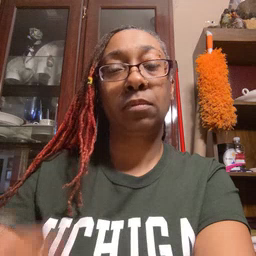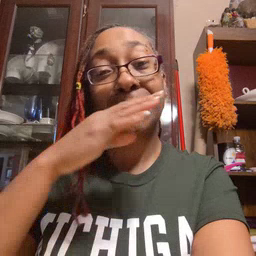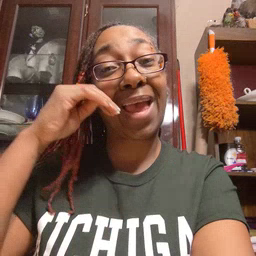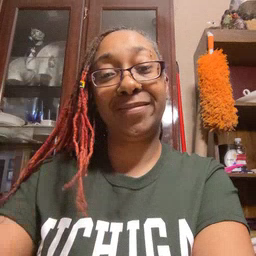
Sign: smile